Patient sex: M
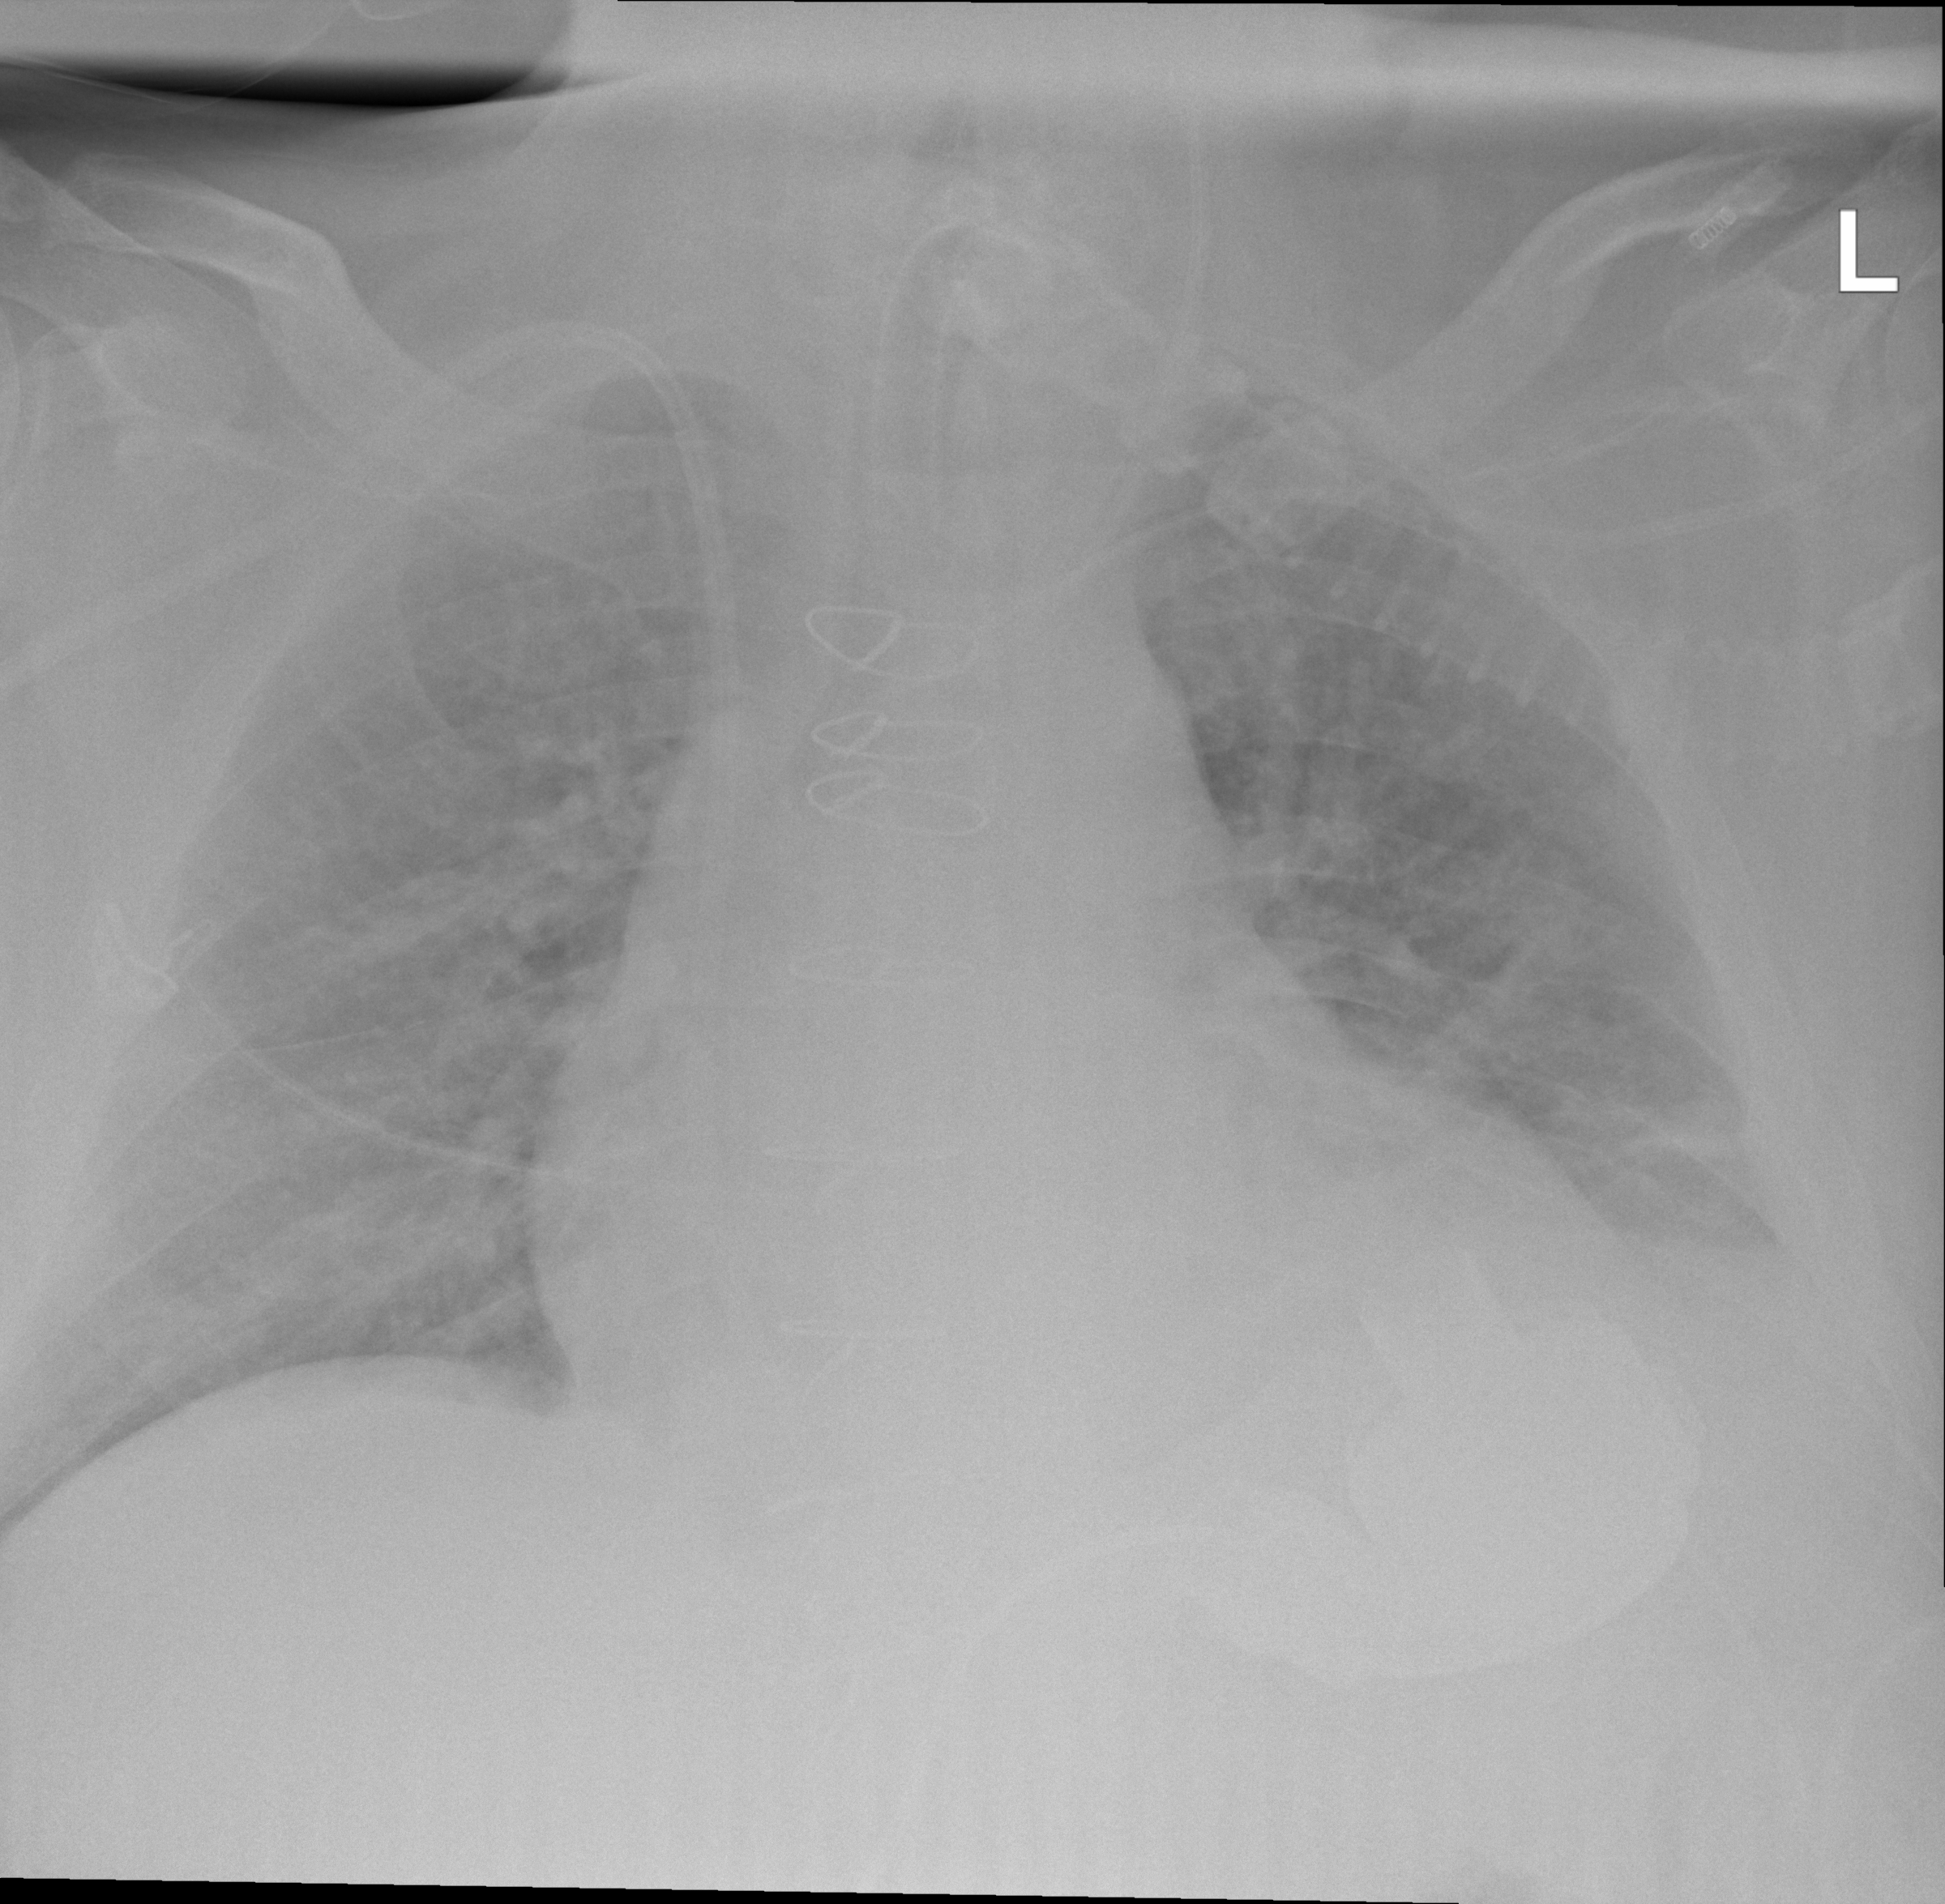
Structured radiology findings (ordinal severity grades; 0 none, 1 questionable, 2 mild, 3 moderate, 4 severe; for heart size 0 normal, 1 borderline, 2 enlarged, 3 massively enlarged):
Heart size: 2
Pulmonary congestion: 3
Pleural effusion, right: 0
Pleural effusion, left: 2
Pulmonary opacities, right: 2
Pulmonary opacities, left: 0
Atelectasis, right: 1
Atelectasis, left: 2